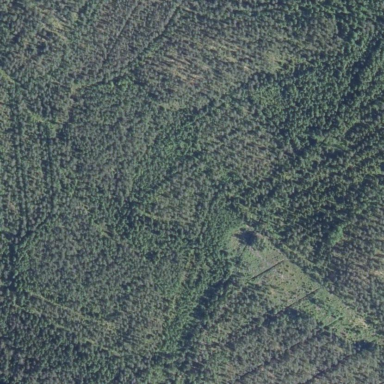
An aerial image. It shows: Woodland with needle-leaved trees.